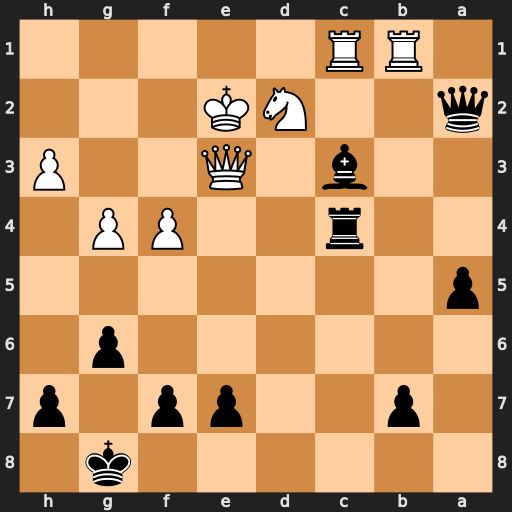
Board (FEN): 6k1/1p2pp1p/6p1/p7/2r2PP1/2b1Q2P/q2NK3/1RR5
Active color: b
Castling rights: -
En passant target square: -
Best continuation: Bxd2 Qxd2 Re4+ Kf3 Qxd2